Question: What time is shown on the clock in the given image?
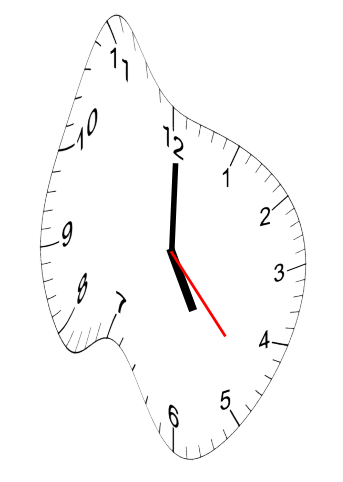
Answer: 05:00:23